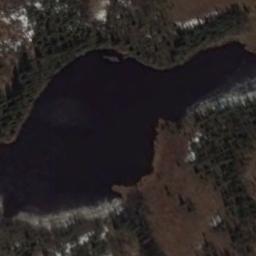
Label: lake